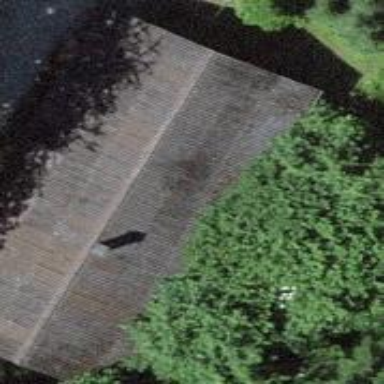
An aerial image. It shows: Brown barn with gabled roof.